Question: I am writing an Android Application in which i am able to run two cameras Simultaneously using Surface Texture. My Plan is to once receiving OnFrameAvailable call back for both the camera (i.e SurfaceTextur) merging them as shown in Figure using opengl shader.

For merging part,i will provide position and window height width to shdaer. Based on that shader will merge one texture with another (like PIP) and return a final texture which i should able to render. How to achieve this?
Thanks
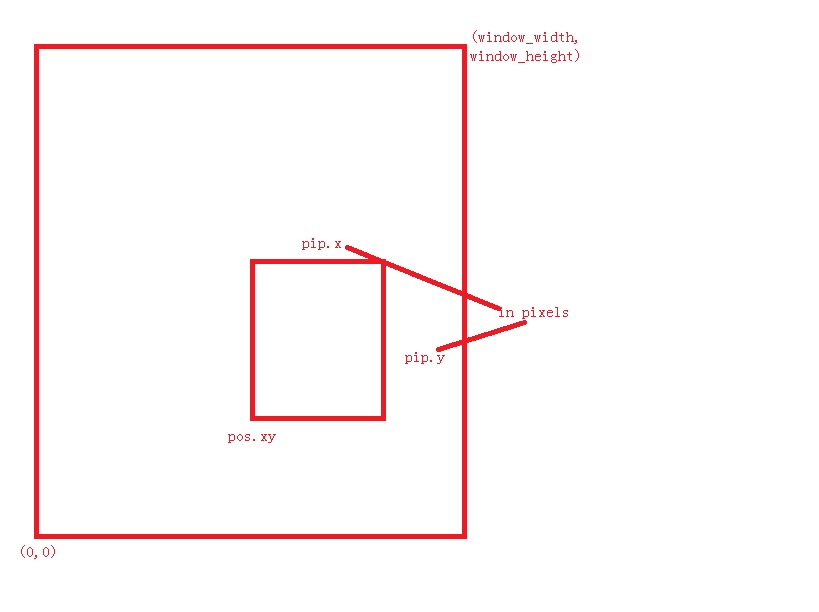
Answer: It seems that you need to design your own vertex shader and fragment shader.
In fragment shader, use 'uniform sampler2D' to get the information of textures and do some blending to achieve your goal.
<URL> says how to mix the different size images.
Hope it helps.